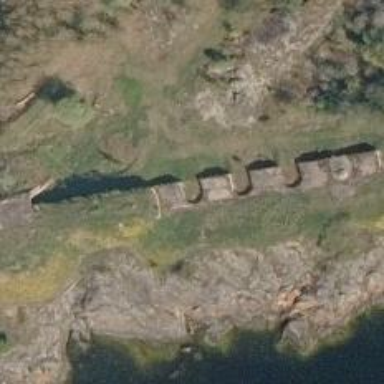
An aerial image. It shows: Military bunker.